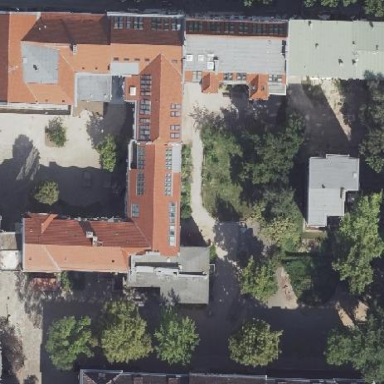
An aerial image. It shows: School building.